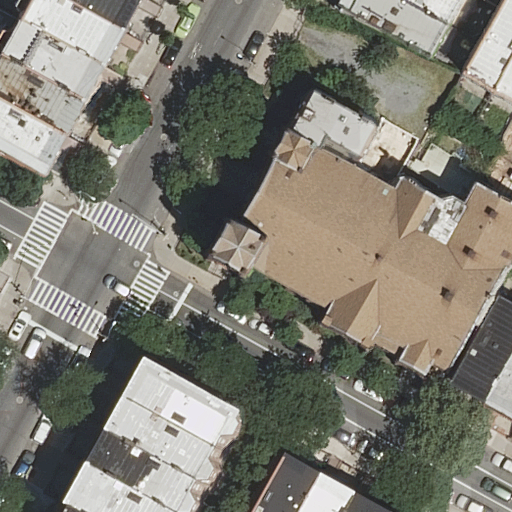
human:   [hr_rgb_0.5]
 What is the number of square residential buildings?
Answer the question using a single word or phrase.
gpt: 0

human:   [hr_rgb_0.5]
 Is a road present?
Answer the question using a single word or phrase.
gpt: yes

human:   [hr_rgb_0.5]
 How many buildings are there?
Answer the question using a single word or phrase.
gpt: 22

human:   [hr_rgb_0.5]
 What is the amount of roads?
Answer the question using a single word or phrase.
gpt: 2

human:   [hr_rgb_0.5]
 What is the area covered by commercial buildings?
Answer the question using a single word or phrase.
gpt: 0m2

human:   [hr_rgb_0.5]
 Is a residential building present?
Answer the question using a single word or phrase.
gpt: yes

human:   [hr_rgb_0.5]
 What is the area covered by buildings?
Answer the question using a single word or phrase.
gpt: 3383m2

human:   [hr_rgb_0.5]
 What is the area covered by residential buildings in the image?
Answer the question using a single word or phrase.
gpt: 3383m2

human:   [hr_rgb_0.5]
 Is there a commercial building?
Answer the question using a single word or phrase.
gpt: no

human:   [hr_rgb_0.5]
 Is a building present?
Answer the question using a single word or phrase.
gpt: yes

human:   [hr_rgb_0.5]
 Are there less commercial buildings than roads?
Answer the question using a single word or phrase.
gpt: yes

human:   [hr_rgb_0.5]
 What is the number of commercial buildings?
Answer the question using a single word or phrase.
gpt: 0

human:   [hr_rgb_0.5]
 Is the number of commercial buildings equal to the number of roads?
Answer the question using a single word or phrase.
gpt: no

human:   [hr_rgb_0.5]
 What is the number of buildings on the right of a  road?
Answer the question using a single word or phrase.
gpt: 13

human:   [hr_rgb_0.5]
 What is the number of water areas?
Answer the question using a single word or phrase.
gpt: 0

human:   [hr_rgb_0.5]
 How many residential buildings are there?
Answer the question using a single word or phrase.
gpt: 22

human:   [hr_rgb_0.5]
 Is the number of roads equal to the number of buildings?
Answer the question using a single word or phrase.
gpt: no

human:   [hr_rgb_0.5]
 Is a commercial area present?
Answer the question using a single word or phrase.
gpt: no

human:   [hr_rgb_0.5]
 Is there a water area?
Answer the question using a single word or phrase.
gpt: no

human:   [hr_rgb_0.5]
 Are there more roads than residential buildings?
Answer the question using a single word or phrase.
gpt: no

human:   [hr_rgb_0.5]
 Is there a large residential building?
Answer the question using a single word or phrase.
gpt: yes

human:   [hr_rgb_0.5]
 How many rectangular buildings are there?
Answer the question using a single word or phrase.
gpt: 16

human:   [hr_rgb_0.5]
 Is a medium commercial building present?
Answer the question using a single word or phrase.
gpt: no

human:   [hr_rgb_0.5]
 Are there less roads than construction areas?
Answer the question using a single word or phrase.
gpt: no

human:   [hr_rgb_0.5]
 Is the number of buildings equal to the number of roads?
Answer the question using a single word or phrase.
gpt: no

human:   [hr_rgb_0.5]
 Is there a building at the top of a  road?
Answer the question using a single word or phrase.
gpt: yes

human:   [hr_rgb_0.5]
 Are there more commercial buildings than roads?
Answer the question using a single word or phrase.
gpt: no

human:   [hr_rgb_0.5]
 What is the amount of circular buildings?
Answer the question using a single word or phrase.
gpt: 0

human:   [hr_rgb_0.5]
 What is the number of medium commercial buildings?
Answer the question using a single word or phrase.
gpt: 0

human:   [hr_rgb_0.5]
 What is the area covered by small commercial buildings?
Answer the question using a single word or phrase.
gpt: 0m2

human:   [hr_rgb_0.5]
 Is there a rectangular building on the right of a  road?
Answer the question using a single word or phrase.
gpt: yes

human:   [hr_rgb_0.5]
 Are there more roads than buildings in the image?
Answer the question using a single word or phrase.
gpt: no

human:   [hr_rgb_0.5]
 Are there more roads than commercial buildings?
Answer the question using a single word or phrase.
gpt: yes

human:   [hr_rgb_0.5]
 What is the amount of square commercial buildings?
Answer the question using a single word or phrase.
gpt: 0

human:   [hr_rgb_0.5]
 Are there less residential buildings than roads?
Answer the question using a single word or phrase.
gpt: no

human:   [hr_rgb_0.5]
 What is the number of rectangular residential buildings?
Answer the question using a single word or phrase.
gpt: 16

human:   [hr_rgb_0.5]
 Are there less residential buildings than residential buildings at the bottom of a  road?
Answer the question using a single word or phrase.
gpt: no

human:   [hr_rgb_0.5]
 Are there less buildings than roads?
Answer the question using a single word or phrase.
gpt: no

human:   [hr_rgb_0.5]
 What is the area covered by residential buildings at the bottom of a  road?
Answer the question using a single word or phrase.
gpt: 949m2

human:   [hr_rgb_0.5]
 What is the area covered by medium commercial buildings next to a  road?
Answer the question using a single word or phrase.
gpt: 0m2

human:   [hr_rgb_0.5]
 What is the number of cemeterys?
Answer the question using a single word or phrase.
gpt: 0

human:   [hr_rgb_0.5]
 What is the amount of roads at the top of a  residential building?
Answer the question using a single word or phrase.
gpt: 2

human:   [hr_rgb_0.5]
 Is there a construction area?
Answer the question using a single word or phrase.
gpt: no

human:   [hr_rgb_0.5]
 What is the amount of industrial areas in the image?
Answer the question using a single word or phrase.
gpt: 0

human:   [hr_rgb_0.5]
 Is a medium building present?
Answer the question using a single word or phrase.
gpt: yes

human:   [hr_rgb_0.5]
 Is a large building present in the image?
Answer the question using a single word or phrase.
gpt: yes

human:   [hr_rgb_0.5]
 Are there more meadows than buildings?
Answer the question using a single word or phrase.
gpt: no

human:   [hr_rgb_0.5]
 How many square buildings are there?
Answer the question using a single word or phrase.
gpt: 0

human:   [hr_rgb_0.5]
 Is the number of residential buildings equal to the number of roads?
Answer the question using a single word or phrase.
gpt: no

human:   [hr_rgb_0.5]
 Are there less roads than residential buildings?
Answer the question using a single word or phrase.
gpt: yes

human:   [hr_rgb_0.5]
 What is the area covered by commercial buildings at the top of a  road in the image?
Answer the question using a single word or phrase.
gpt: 0m2

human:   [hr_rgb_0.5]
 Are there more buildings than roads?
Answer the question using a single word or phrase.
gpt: yes

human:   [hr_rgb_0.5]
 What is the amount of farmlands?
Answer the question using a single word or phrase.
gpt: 0

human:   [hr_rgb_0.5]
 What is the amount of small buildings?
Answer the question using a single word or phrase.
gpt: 12

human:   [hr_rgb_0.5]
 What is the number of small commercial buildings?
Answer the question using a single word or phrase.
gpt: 0

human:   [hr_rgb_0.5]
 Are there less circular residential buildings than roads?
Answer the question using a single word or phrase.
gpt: yes

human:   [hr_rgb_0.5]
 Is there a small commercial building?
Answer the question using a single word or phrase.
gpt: no

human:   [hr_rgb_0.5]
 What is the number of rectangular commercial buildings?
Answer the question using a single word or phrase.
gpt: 0

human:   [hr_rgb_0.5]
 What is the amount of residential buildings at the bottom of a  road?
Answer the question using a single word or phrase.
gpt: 10

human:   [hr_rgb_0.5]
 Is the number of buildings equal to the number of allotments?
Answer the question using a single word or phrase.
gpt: no

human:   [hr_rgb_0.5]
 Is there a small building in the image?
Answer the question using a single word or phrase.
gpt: yes

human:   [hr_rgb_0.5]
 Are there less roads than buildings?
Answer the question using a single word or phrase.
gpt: yes

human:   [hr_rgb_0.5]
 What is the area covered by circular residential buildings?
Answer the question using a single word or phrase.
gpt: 0m2

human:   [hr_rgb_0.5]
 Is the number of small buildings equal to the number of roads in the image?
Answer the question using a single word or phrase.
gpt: no